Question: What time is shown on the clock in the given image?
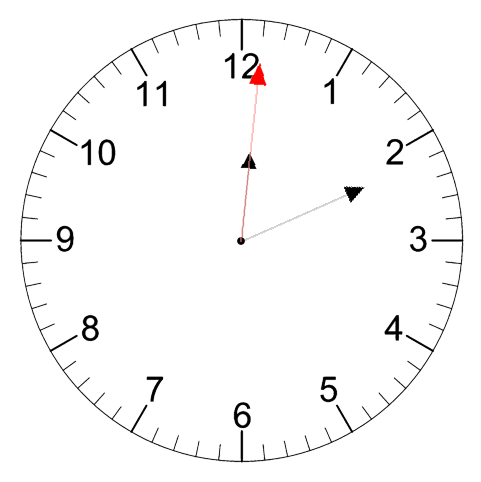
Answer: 12:11:01